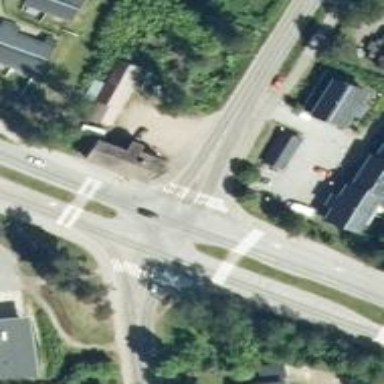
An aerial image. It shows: Uncontrolled road crossing.